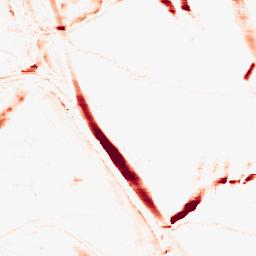
Category: morphological
Decomposition family: morphological_rect
Decomposition parameters: operation: opening
width: 20
height: 5
Upsampling method: regularized
Upsampling parameters: scale: 4
lambda_reg: 0.001
Upsampling scale: 4